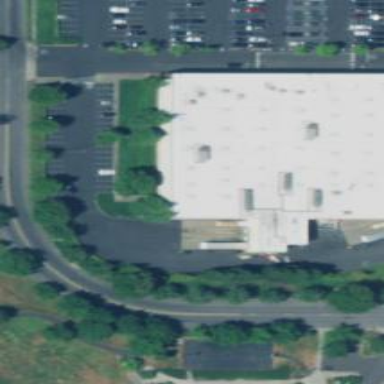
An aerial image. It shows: Supermarket building.